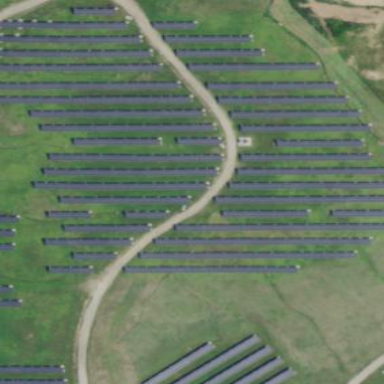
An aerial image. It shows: Solar power plant utilizing photovoltaic technology to produce electricity.